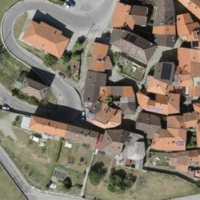
EUNIS habitat code: 52
Species observed at this site:
Erigeron karvinskianus